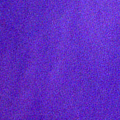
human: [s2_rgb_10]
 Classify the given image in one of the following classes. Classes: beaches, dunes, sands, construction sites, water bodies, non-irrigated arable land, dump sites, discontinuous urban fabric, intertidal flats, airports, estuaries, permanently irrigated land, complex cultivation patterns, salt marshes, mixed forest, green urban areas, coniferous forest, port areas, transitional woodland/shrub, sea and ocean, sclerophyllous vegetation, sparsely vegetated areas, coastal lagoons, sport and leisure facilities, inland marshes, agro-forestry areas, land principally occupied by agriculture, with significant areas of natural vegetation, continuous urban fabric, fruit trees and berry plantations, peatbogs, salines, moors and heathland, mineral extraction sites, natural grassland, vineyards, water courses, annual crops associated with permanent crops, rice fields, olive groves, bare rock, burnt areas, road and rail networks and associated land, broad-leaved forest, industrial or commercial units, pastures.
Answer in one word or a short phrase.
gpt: water bodies